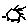
Label: sun